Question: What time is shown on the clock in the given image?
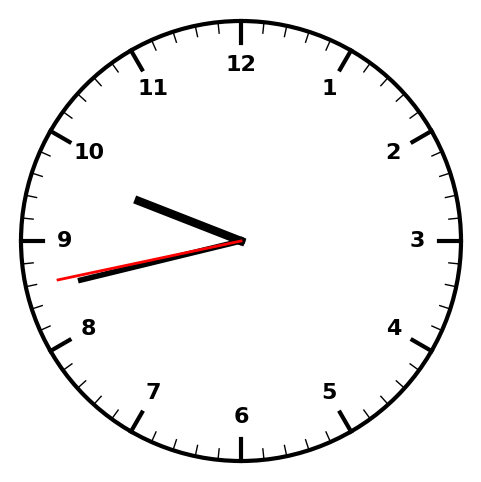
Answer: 09:42:43